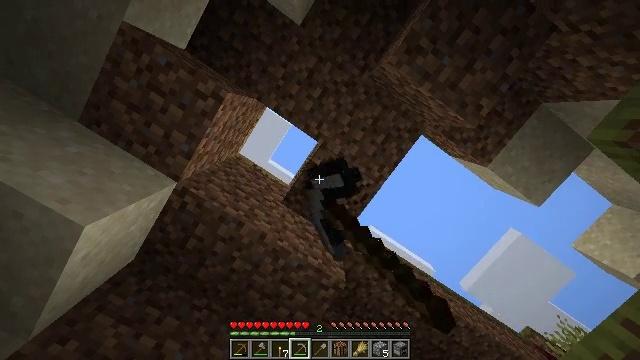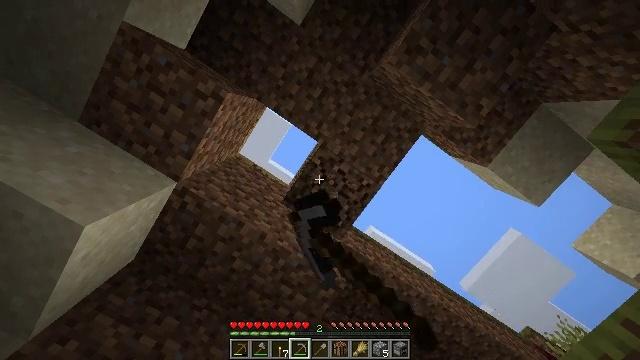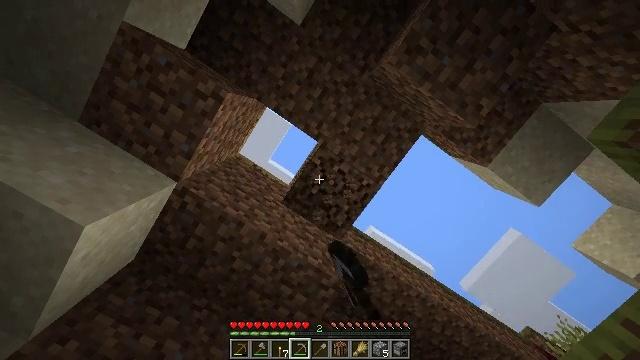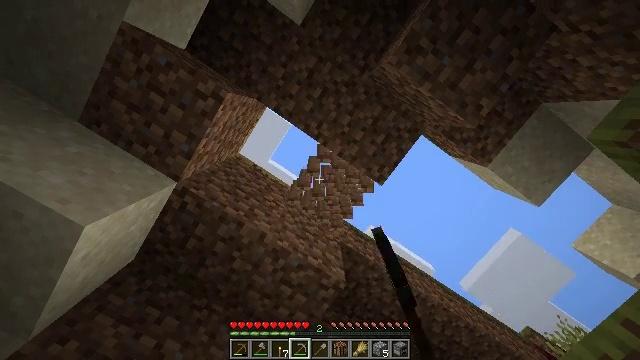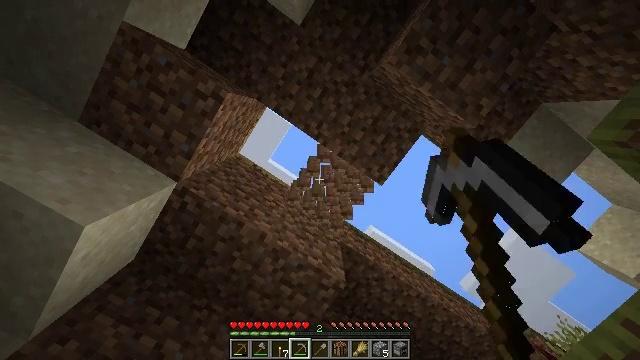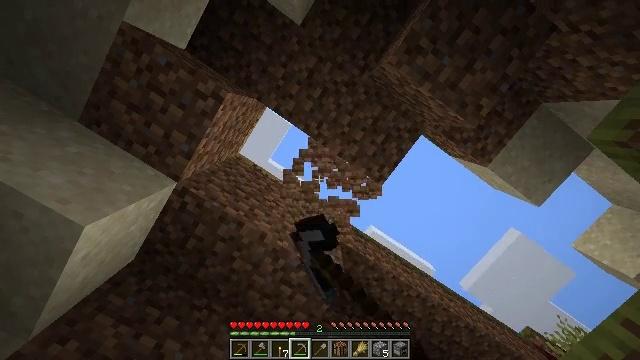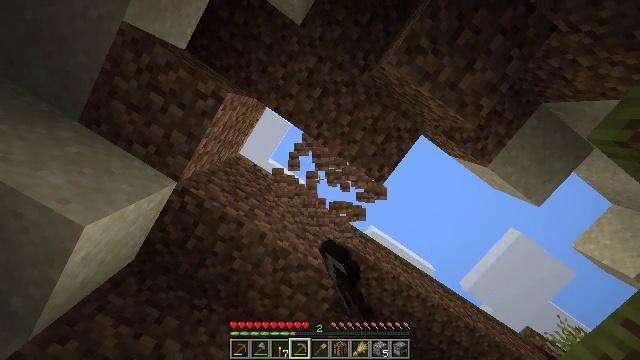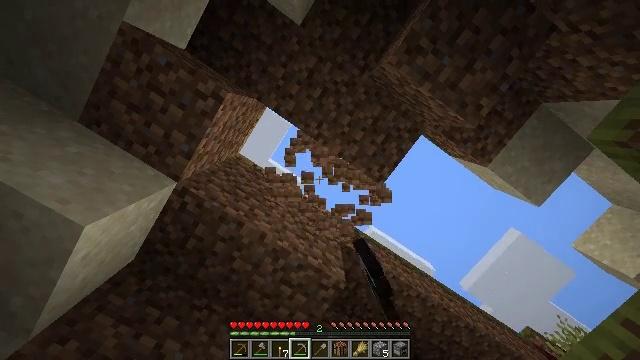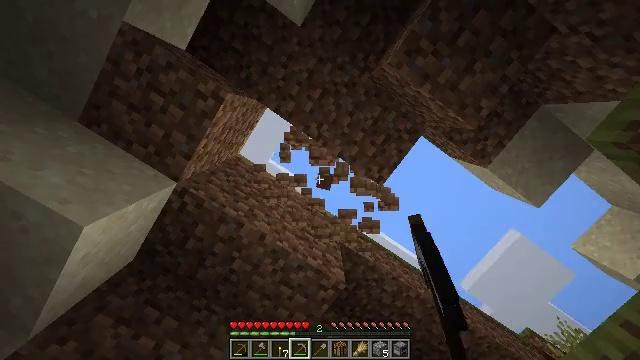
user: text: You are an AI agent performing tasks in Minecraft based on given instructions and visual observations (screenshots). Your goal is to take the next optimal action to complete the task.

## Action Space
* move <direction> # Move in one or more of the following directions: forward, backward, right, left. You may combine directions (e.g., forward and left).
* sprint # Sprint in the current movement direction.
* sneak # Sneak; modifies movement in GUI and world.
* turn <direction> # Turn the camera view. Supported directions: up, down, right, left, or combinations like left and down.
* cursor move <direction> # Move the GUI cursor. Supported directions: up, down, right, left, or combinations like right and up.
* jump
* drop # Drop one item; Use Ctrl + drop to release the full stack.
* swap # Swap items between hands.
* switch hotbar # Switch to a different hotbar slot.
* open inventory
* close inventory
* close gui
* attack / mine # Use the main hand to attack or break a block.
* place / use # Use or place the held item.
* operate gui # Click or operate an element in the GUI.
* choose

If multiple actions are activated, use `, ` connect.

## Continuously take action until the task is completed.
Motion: motion action
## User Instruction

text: Break the grass path to collect materials.
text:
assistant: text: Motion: attack / mine
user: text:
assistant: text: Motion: attack / mine
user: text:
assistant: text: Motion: attack / mine
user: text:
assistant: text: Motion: attack / mine
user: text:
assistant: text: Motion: attack / mine
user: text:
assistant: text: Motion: attack / mine
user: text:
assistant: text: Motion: attack / mine
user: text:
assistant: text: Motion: attack / mine
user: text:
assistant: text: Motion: attack / mine